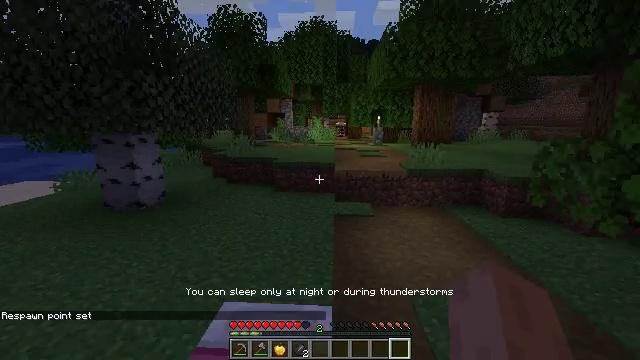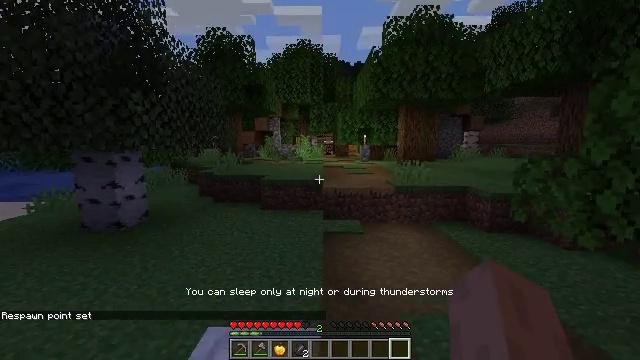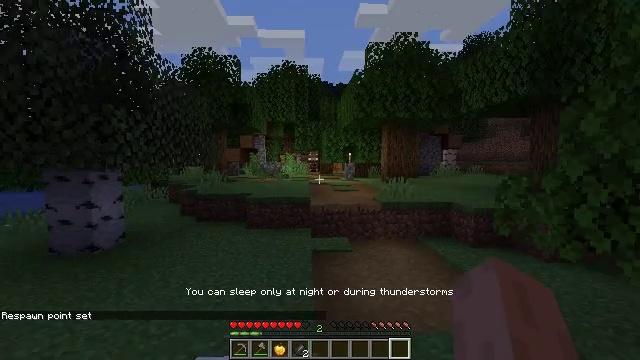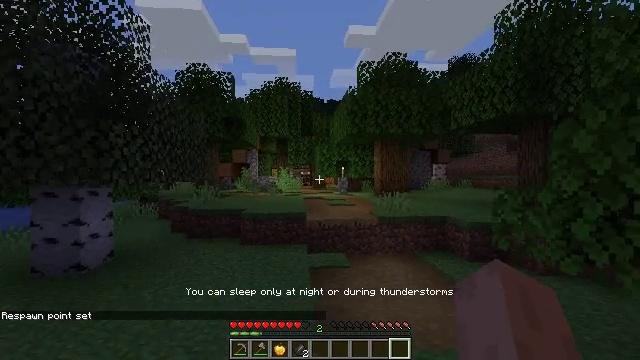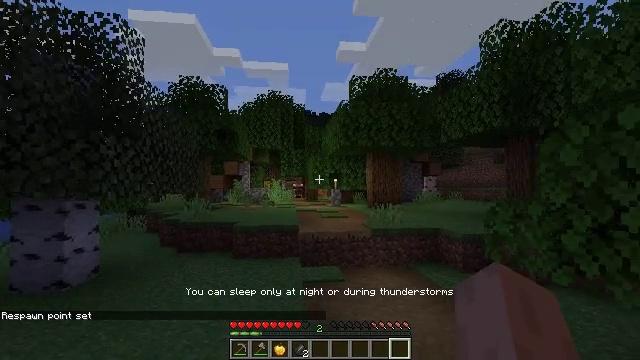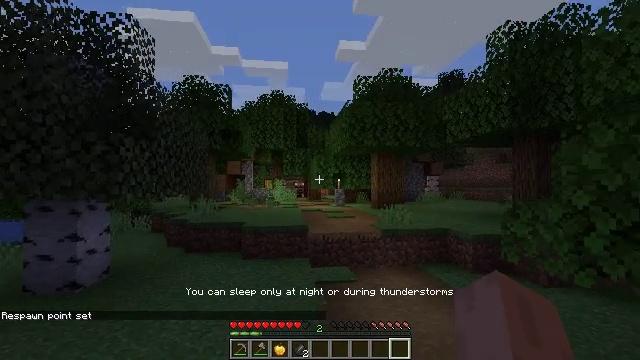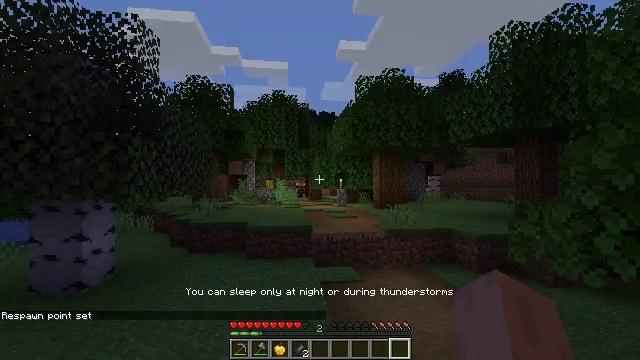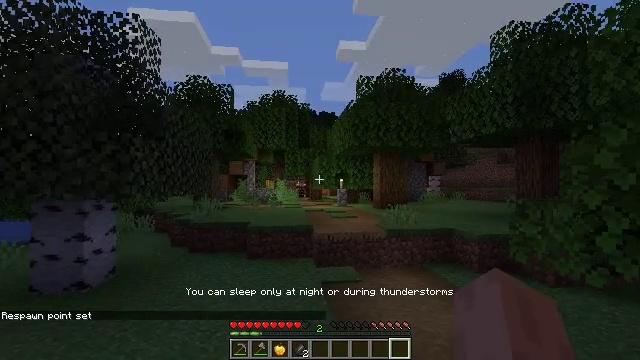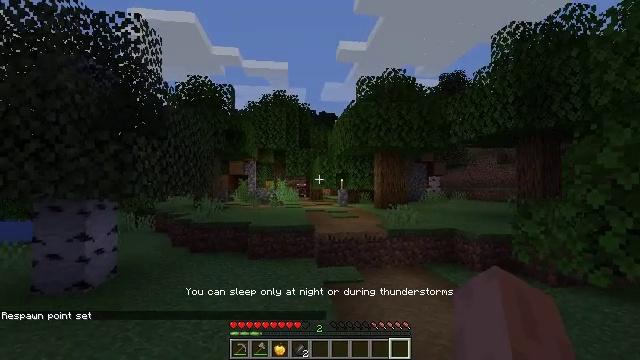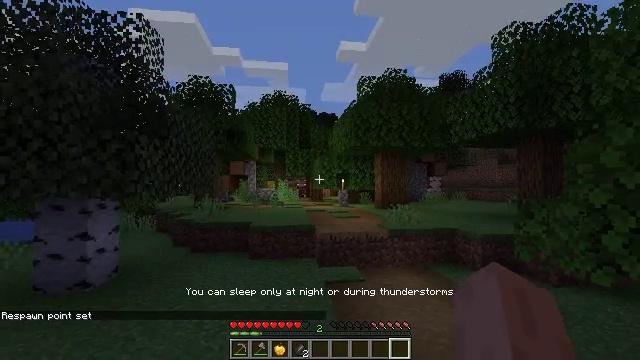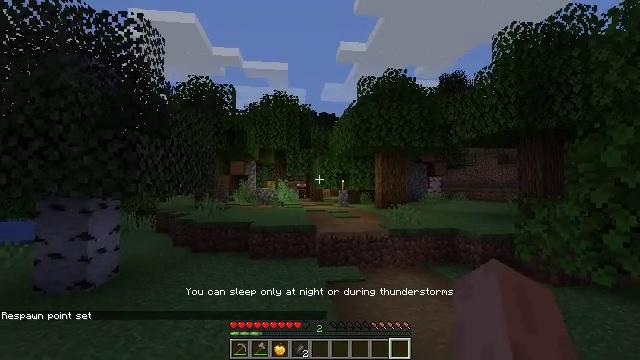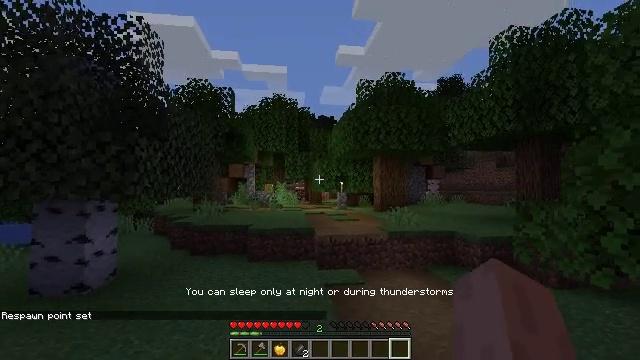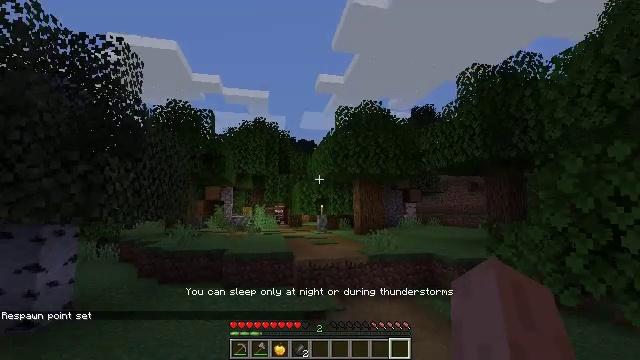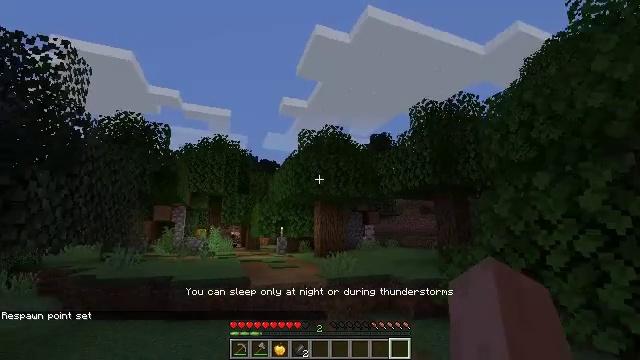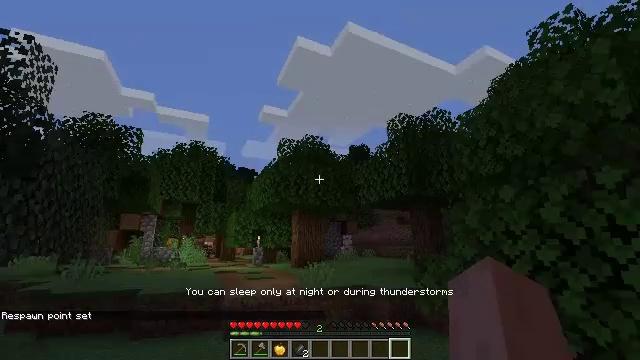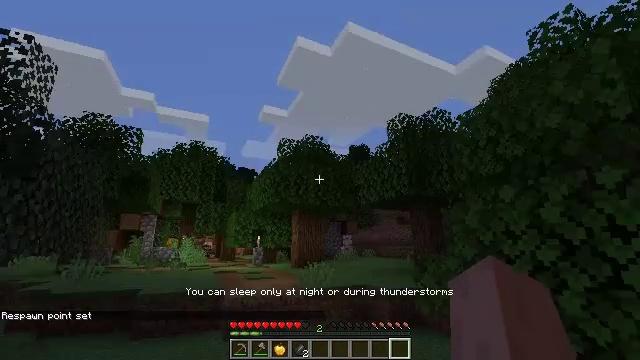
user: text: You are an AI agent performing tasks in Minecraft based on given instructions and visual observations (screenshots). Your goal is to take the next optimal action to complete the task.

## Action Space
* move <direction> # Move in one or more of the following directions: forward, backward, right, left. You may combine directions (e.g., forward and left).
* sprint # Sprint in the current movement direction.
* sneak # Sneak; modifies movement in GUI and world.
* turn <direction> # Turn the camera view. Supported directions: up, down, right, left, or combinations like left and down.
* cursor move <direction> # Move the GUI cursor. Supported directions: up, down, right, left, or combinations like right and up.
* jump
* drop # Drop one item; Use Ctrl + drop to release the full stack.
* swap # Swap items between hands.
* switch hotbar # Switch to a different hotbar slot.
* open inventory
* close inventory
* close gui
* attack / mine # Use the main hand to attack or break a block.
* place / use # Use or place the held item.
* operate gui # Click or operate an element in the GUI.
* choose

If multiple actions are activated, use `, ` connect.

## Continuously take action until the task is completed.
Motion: motion action
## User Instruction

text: Remove the pink bed from its location.
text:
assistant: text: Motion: turn right and up
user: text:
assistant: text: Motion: move left, turn right and up
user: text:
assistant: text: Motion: move left, turn right and up
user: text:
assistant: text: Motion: move left, turn right and up
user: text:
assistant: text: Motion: move left
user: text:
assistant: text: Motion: no_op
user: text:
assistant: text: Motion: no_op
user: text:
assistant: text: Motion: no_op
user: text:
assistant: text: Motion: no_op
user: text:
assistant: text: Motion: no_op
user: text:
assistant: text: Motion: no_op
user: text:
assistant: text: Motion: turn right and up
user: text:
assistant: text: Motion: turn right and up
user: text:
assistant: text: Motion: turn right and up
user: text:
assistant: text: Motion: no_op
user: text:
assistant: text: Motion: no_op
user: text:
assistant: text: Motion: turn right
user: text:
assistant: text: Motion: no_op
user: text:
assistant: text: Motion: turn down
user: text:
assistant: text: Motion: turn right and down
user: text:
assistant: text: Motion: turn left and down
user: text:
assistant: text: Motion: turn down
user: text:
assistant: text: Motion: turn left
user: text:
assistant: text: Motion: no_op
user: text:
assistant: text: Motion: no_op
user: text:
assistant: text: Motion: no_op
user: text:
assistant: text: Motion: attack / mine
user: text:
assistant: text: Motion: turn left and up, attack / mine
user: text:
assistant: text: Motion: turn up, attack / mine
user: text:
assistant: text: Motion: attack / mine